Question: Adding a basic 'Picker' to a container in main view works fine in chrome browser on desktop. (no JS errors as well). But the same fails in simulator (Android and iOS). Picker is initially hidden and rendered on a button tap. On simulator, Picker sheet renders without data though I configured data in component. Also, when I tap on 'Cancel/Done' buttons, picker does not go away. 'adb logcat' does not have any useful message for this behaviour.
Am using Sencha Cmd v4.0.4.84. What could cause such a behaviour and how to fix this?
MainView.js
'''
var chooseStreamPicker = Ext.create('Ext.Picker', {
itemid: 'chooseStream',
hidden: true,
useTitles: true,
slots: [
{
name: 'stream',
title: 'Choose your stream',
data: [
{ text: 'Text1', value: 1 },
{ text: 'Text2', value: 2 }
]
}
]
});
var mainViewButtonsContainer = {
xtype: 'container',
defaults: {
width: 200,
xtype: 'button',
margin: 10
},
items: [
{
text: 'Choose your stream',
ui: 'action',
handler: function () {
Ext.Viewport.add(chooseStreamPicker).show();
}
},
{
text: 'My Foo Section',
itemId: "FooButton",
ui: 'round',
handler: function () {
this.parent.onMainViewButtonTap(this);
}
},
{
text: 'My Bar section',
itemId: "BarButton",
iconAlign: 'right',
ui: 'action',
iconCls: 'compose',
handler: function () {
this.parent.onMainViewButtonTap(this);
}
},
],
onMainViewButtonTap: function (btn) {
var me = this,
activeItem = me.getActiveItem();
var pickerValue = chooseStreamPicker.getValue();
if ( pickerValue ) {
var stream = pickerValue.stream;
me.parent.fireEvent('main', me, activeItem, btn);
} else {
Ext.Viewport.add(chooseStreamPicker).show();
}
}
}
//MainView
Ext.define('MyApp.view.Main', {
extend: 'Ext.Container',
xtype: 'main',
requires: [
'Ext.TitleBar'
],
controller: 'MainController',
config: {
layout: {
type: 'hbox'
},
scrollable: true,
styleHtmlContent: true,
items: [
{
docked: 'top',
xtype: 'toolbar',
title: 'MyApp Title'
},
{
docked: 'bottom',
xtype: 'toolbar',
layout: {
pack: 'center'
},
items: [
{
title: 'Home',
iconCls: 'home'
},
{
title: 'ContactUs',
iconCls: 'user'
}
]
},
{ xtype: 'spacer' },
mainViewButtonsContainer,
{ xtype: 'spacer' }
]
}
});
'''

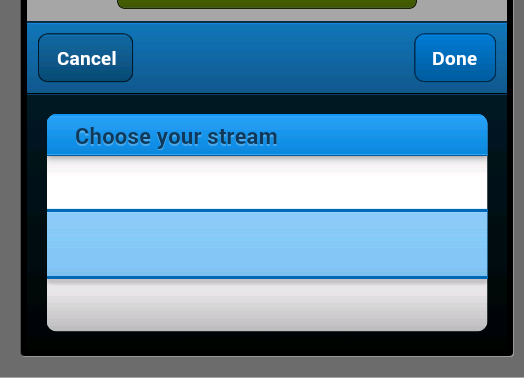
Answer: It seems the picker needs to be created in line. I got this working with below code:
'''
var pickerConfig = {
xtype: 'picker',
itemId: 'chooseStream',
useTitles: true,
slots: [
{
name: 'stream',
title: 'Choose your stream',
data: [
{ text: 'Text1', value: 1 },
{ text: 'Text2', value: 2 }
]
}
]
};
'''
Inside the handler, checked if the component already exists in DOM. If not create it first time.
'''
items: [
{
text: 'Choose your stream',
ui: 'action',
handler: function () {
var streamPicker = Ext.ComponentQuery.query('#chooseStream')[0];
if (! streamPicker ) {
streamPicker = Ext.create('Ext.Picker', pickerConfig);
}
Ext.Viewport.add(streamPicker).show();
}
},
{
text: 'My Foo Section',
itemId: "FooButton",
ui: 'round',
handler: function () {
var streamPicker = Ext.ComponentQuery.query('#chooseStream')[0];
if (! streamPicker ) {
streamPicker = Ext.create('Ext.Picker', pickerConfig);
}
if (streamPicker.getValue() && streamPicker.getValue().stream ) {
container.parent.fireEvent('main', container, activeItem, btn);
} else {
Ext.Viewport.add(streamPicker).show();
}
}
},
'''